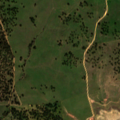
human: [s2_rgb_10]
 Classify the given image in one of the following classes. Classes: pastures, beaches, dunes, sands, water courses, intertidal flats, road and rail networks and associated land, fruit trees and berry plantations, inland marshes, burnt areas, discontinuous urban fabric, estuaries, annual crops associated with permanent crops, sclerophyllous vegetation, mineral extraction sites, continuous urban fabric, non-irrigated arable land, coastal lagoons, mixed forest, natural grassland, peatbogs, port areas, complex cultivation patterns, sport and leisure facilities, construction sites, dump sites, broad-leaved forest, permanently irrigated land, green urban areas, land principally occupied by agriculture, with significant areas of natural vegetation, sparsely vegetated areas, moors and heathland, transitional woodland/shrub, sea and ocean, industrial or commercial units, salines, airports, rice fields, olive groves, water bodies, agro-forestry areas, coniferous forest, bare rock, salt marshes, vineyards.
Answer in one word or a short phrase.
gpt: pastures, agro-forestry areas